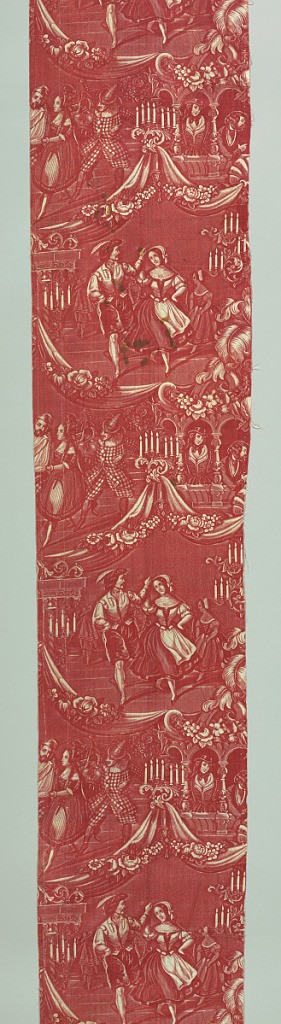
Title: Textile
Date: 19th century
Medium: cotton Technique: printed by engraved copper plate on plain weave
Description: Scenic pattern in red - piece A from the left third and piece B from the right third. The pattern arranged in two alternating repeating bands divided by swags and floral garlands. The scenic bands depict dancing in the center areas with spectators in theatre boxes at left and right of fabric completed when fabric lengths places side by side.